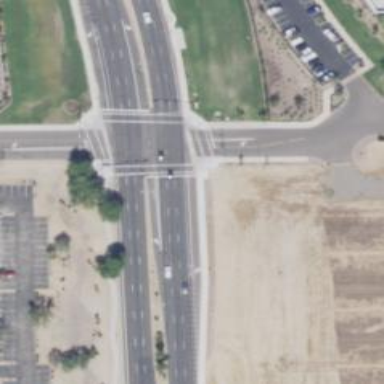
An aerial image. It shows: Solid stop line on the road marking.